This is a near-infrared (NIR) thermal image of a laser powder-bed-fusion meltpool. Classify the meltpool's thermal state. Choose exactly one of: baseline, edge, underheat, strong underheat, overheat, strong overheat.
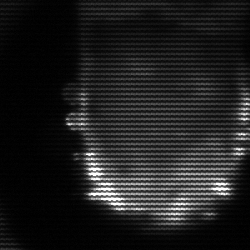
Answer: baseline